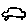
Label: car